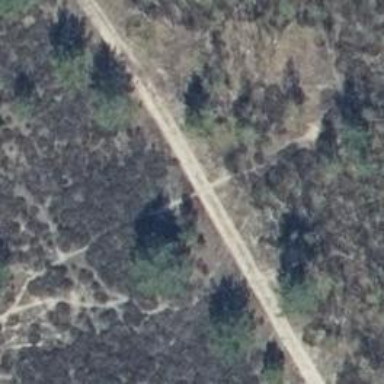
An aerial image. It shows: Sandy track road with grade4 tracktype.